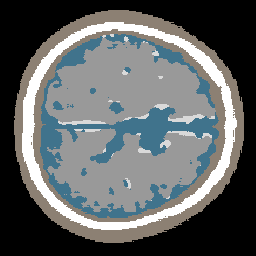
Label: no_lesion